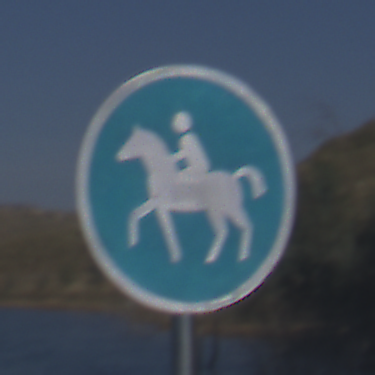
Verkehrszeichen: Reitweg
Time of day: MorningAfternoon
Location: Outdoor (Nature)
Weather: Clear
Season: NotSpecified
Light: Natural